Question: I have this .png:

I want to crop a 16x16 square and save it as another .png with some name, then I need to continue with the next 16 pixels (to the right and then to the next row) until I complete the entire image, so I will have a total of 256 .png with the individual sprites from the original image.
Is this possible with GD? Am I wasting my time? Is there any other way to do this than taking them with Photoshop and saving them individualy like a crazy?
Thanks :)
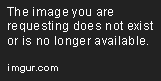
Answer: This code will copy the first line into 16 little images.
'''
<?php
set_time_limit(0);
for($f1=0;$f1<16;$f1++){
cropImg(0,16 * $f1,'r0mzR.png','row1'.$f1.'.png');
}
function cropImg($x,$y,$f,$n){
$image = imagecreatefrompng($f);
$crop = imagecreatetruecolor(16,16);
imagecopy ($crop, $image, 0, 0, $x, $y,16, 16 );
imagepng($crop,$n);
}
?>
'''
To get the second line just duplicate the second loop like this
'''
for($f2=0;$f2<16;$f2++){
cropImg(16,16 * $f2,'r0mzR.png','row2'.$f2.'.png');
}
'''
And the function cropImg takes 4 parameters first the x location, the y location, the original file name and the output file name.
PS: <3 minecraft